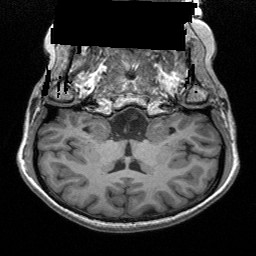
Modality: T1w
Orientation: sagittal